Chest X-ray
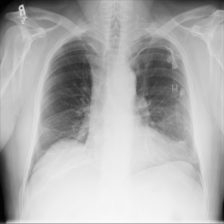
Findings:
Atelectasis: positive
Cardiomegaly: negative
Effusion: negative
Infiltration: positive
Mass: negative
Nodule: negative
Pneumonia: negative
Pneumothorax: negative
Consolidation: negative
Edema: negative
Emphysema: negative
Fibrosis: negative
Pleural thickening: negative
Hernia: negative